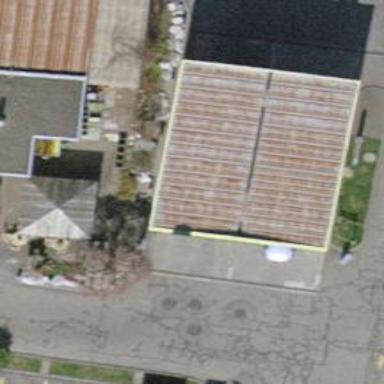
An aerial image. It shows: Fuel station.